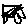
Label: car